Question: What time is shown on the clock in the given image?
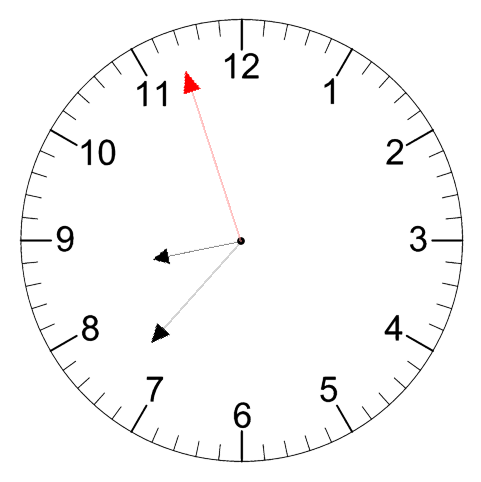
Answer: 08:36:57